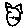
Label: cat